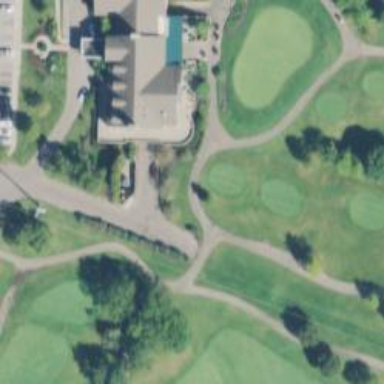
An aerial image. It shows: Path for both road and golf.